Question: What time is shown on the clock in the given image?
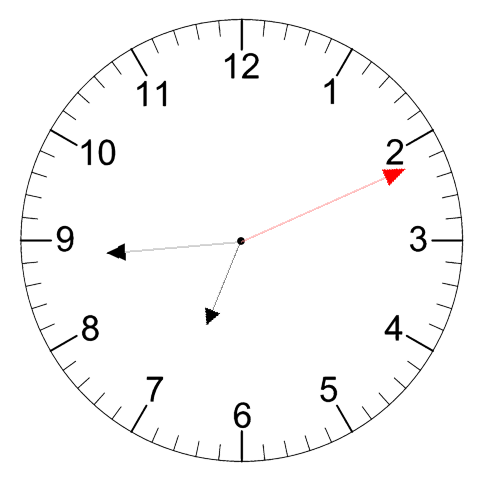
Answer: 06:44:11